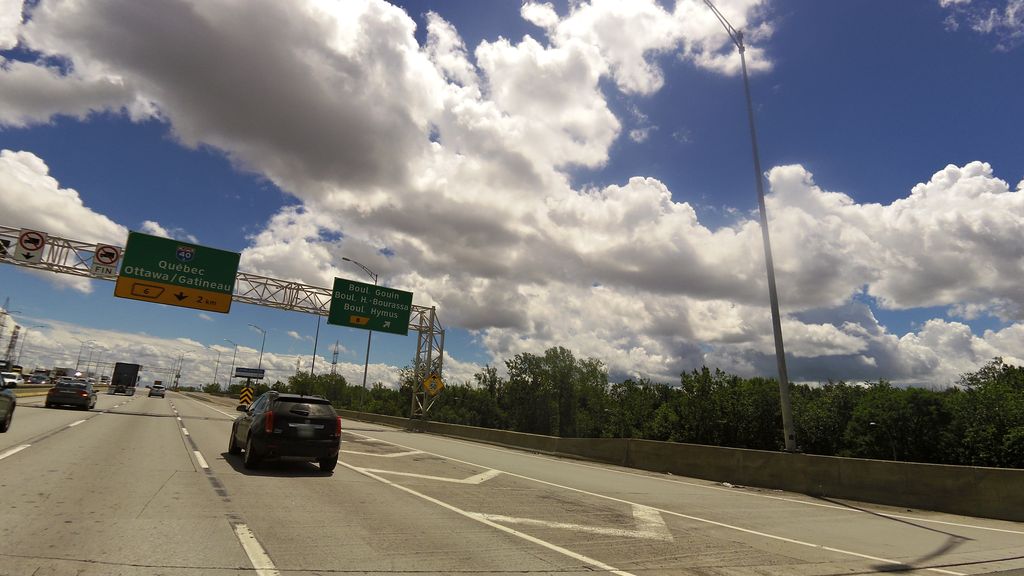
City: montreal